Question: I'm not looking for too much help today just a simple command, I already have the bare bones to what I need.
So Really simple question I am writing an AppleScript that sets my wallpaper based on the Finder Image Tag.
Just want to know how do you access Finders Tags in Applescript ... I only can find Finder Labels ??? I have the logic worked out, I just need the method or function or command responsible for obtaining Finder Tags as highlighted in the image below.
Please and thank-you :)

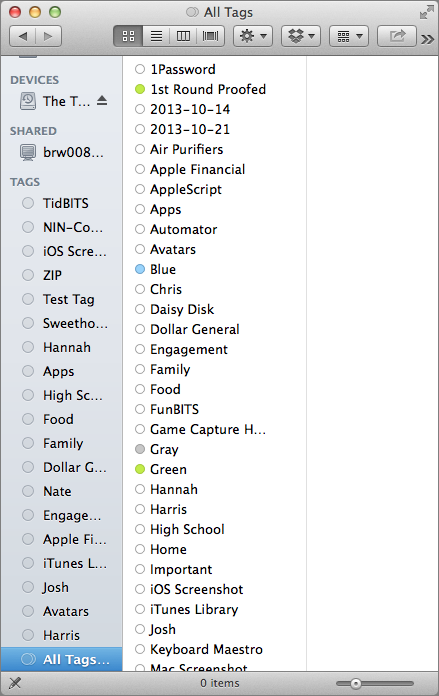
Answer: The new tags aren't directly supported in AppleScript yet. You have to read them and set them via shell scripting, which you can access from AppleScript with the "do shell script" command. The shell command that you want is "xattr" which enables you to manipulate file metadata on an OS X system. You can type "man xattr" into the Terminal application to get the xattr manual.
There is also a 3rd party tool called "tag" which may be helpful, because xattr is fairly complicated:
Tag -- A command line tool to manipulate tags on Mavericks files, and to query for files with those tags.
<URL>